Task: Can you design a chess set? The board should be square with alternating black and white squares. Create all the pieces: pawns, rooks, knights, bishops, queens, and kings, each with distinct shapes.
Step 4943:
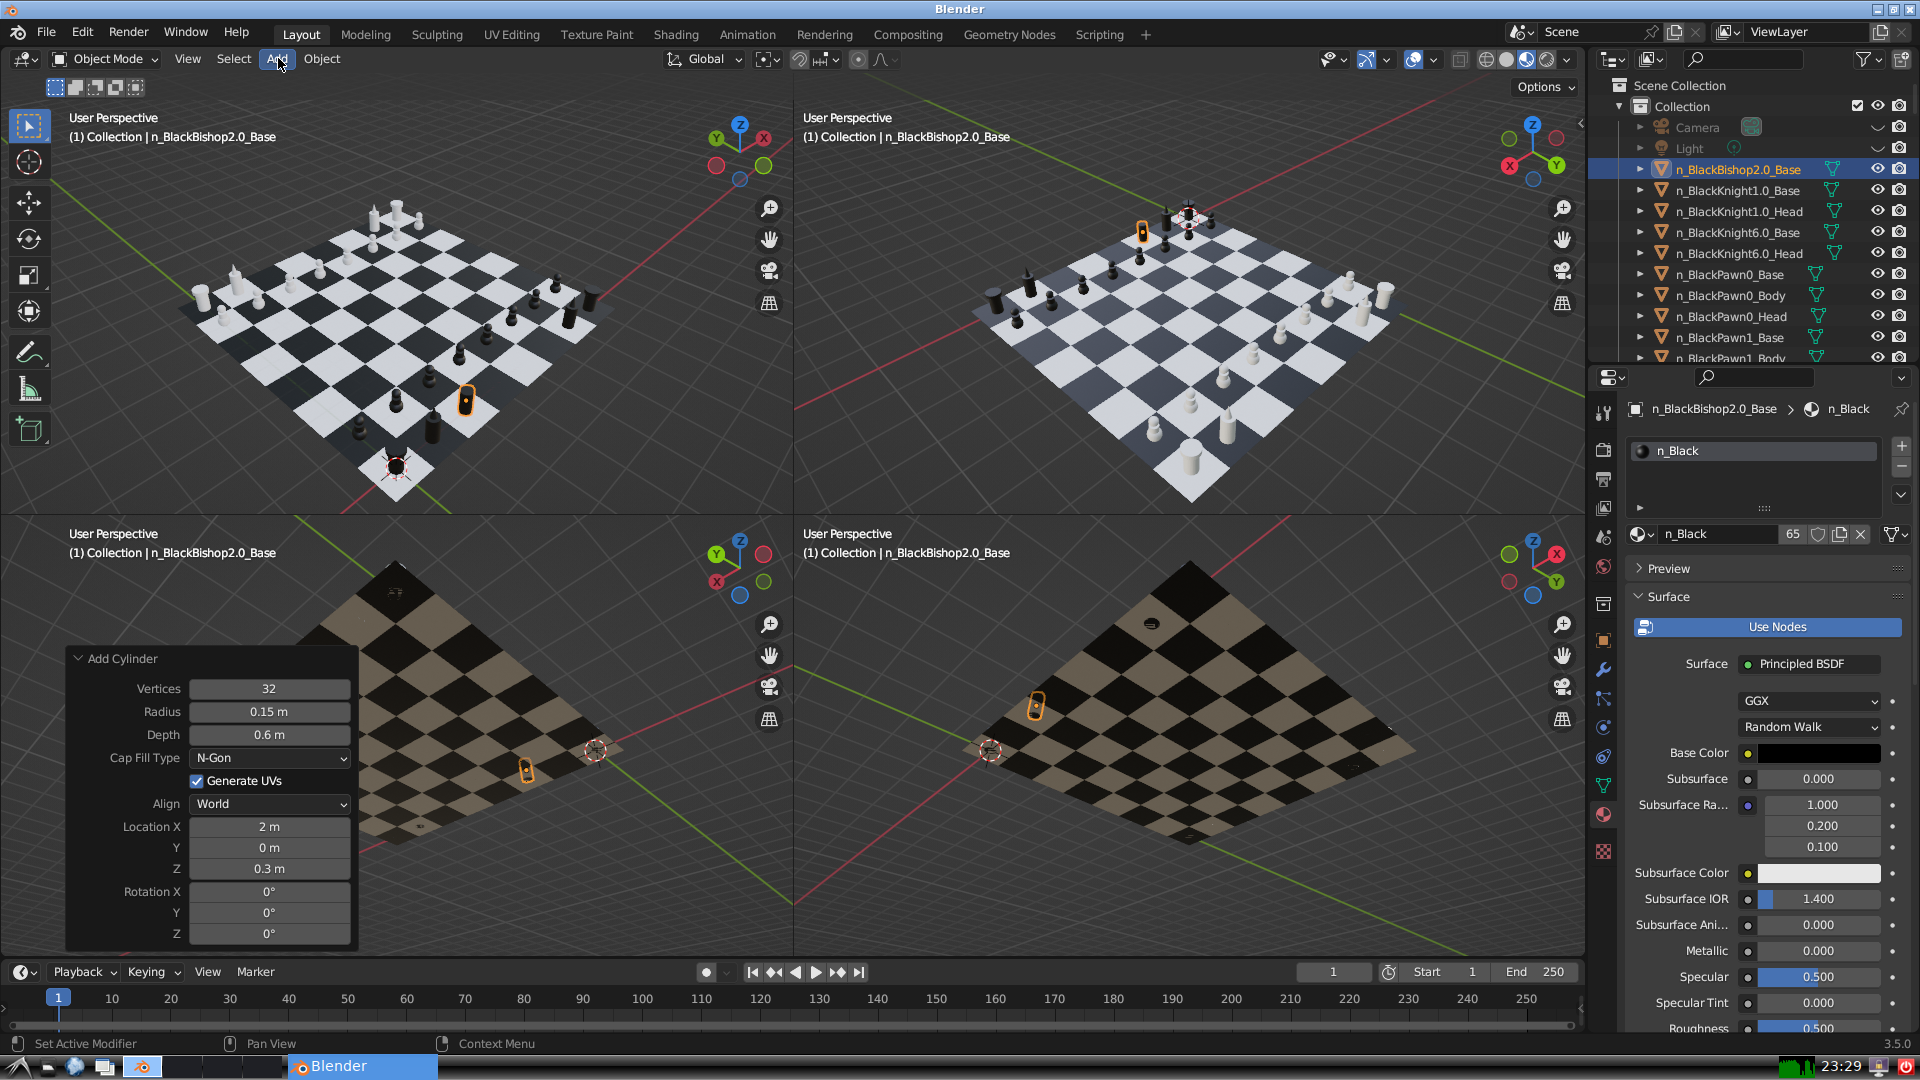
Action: click: no